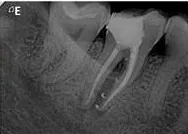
Endodontic filling
of the mesiobuccal, mesiolingual, distal, and ,furcation canals.
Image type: radiology (x_ray)